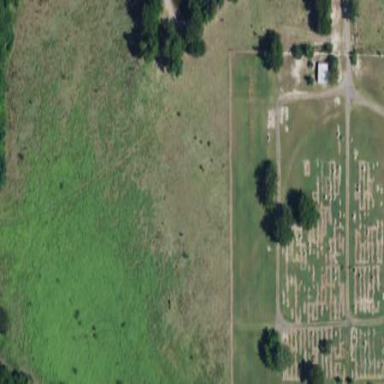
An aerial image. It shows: Cemetery.